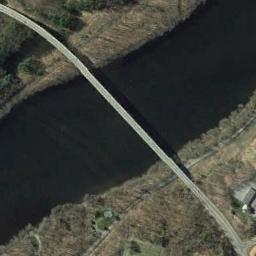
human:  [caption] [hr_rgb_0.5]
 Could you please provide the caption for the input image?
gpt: A bridge is over the river between the bare land .

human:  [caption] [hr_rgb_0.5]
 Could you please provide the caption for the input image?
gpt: A bridge is built on a dark blue river and the river crosses the vacant lot .

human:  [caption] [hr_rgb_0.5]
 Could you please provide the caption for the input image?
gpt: A slender bridge connects the land on both sides of the deep blue river .

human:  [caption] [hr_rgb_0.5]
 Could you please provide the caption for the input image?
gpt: On one side of the river, There are farmland  And on the other side, There are settlements .

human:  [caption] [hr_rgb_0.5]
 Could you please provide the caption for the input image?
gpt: Many  plants are around the bridge .